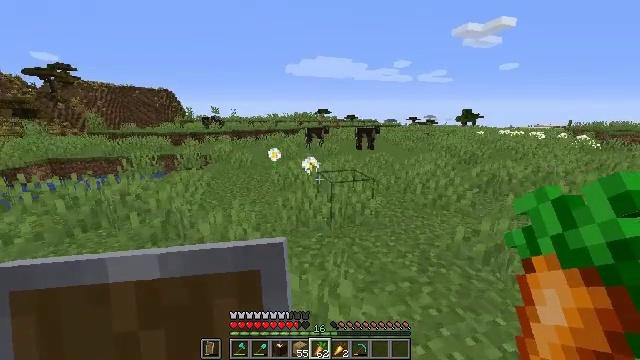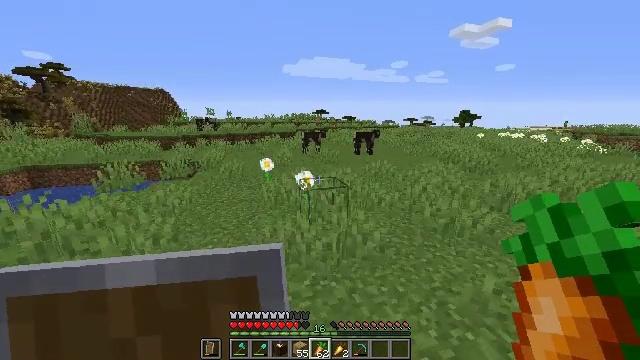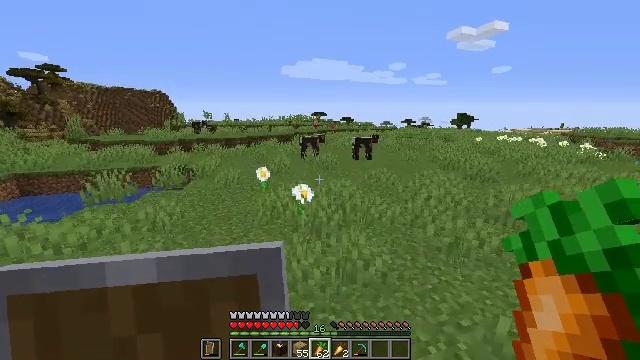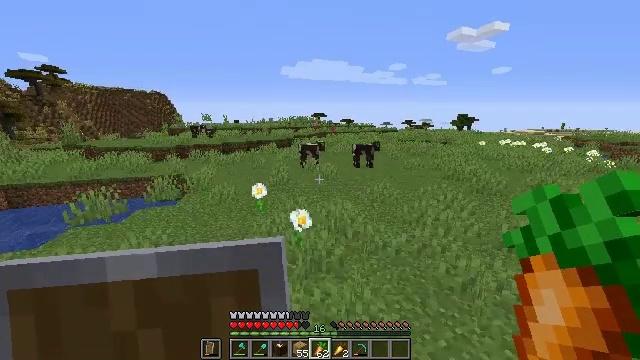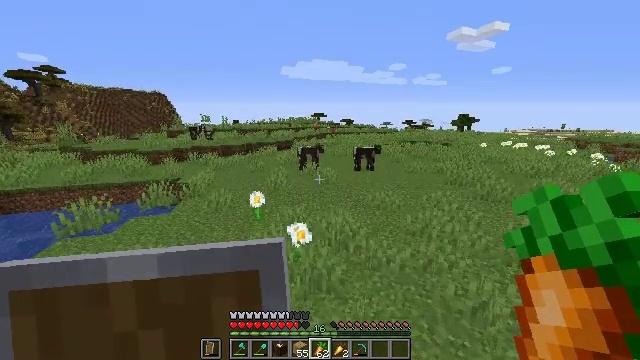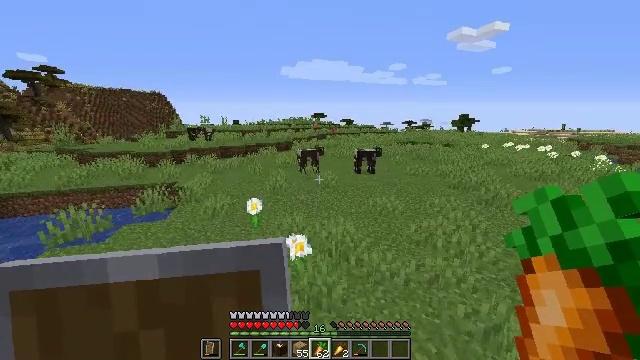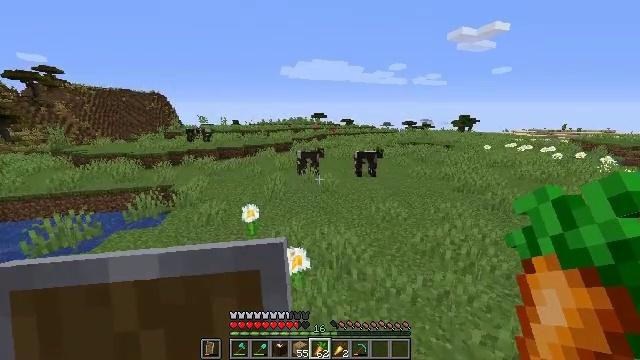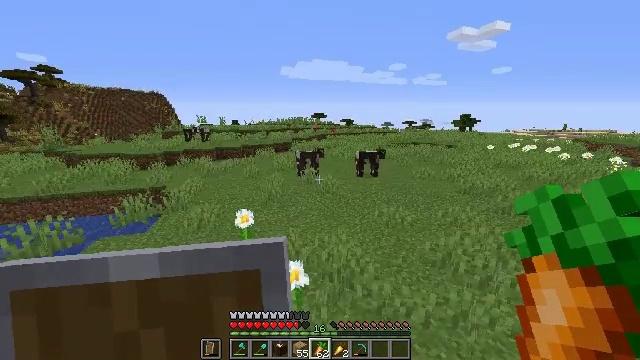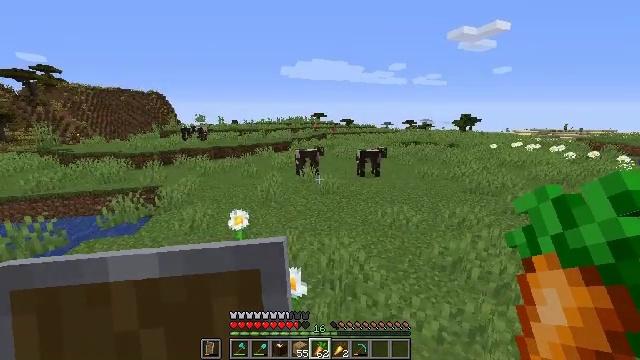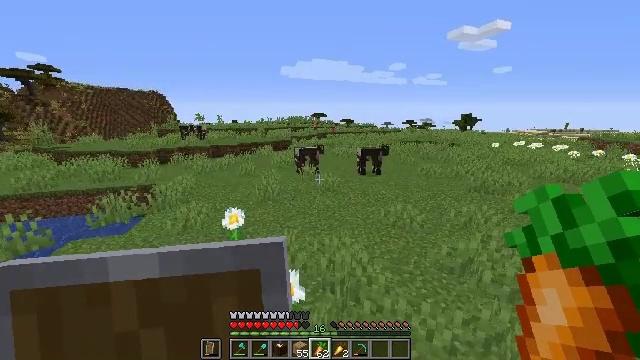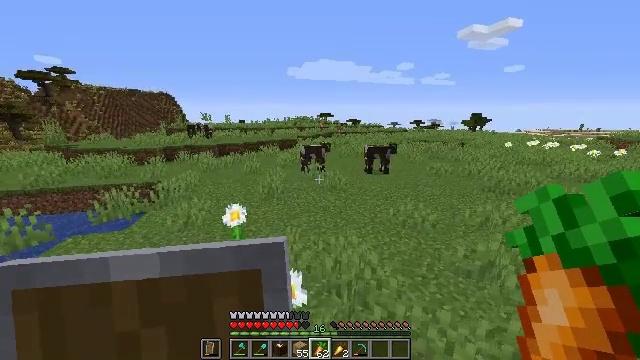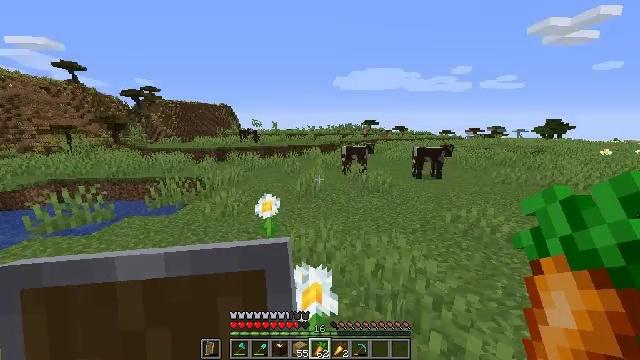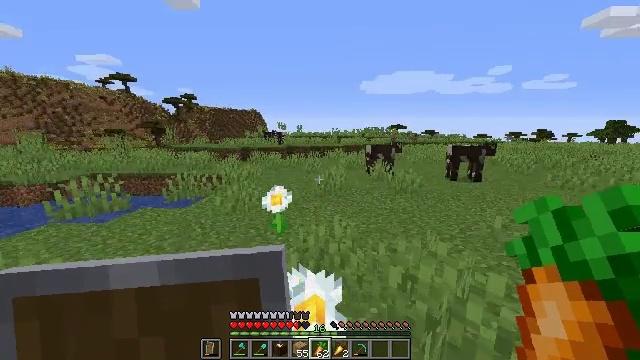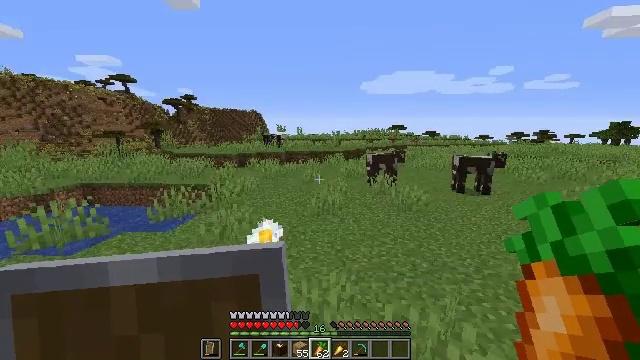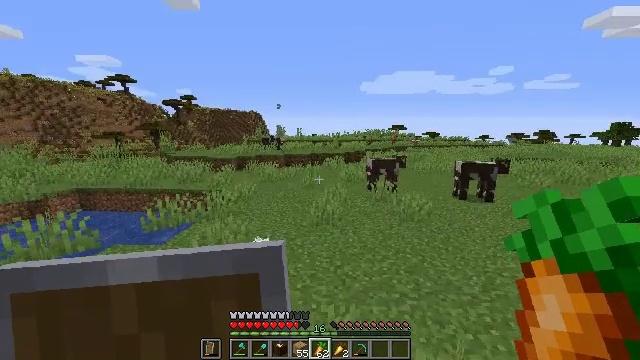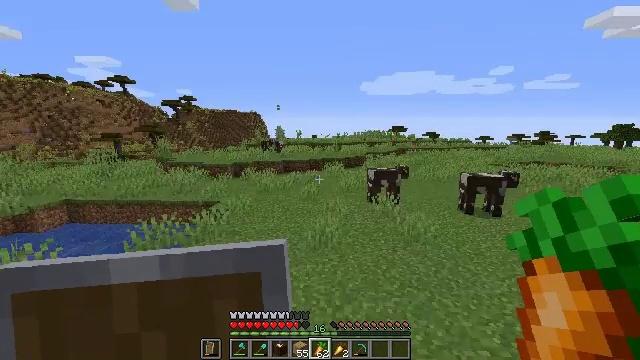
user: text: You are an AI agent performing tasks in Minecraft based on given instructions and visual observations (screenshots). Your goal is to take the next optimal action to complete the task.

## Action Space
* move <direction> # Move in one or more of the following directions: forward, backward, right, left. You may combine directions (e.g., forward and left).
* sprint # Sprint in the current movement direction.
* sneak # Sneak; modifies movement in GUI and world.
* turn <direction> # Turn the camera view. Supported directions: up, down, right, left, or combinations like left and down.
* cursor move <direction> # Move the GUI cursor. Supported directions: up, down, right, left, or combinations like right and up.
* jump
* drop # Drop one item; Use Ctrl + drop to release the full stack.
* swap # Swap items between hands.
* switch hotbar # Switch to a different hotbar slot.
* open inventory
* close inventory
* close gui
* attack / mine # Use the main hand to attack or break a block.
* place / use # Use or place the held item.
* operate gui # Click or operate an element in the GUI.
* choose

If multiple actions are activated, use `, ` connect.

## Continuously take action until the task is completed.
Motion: motion action
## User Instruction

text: Mine the grass in the plains.
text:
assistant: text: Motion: move forward, sprint, jump
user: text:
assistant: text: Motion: move forward, sprint, jump
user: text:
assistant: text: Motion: move forward, sprint, jump
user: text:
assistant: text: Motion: move forward, sprint, jump
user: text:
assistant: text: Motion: move forward, sprint, jump
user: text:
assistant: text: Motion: move forward, sprint, jump
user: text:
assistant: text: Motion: move forward, sprint, jump
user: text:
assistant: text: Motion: move forward, sprint, jump
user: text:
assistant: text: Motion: move forward, sprint, jump
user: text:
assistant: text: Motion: move forward, sprint, turn left, jump
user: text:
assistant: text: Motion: move forward, sprint, turn left and up, jump
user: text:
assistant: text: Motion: move forward, sprint, turn left and up, jump
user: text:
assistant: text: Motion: move forward, sprint, jump
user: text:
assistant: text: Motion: move forward, sprint, jump
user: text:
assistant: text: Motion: move forward, sprint, jump
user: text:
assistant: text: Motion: move forward, sprint, jump
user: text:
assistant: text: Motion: move forward, sprint, turn right, jump
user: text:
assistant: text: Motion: move forward, sprint, turn right, jump
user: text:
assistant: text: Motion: move forward, sprint, jump
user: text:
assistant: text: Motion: move forward, sprint, jump
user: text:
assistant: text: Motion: move forward, sprint, jump
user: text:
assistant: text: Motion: move forward, sprint, jump
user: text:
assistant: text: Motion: move forward, sprint, jump
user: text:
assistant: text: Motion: move forward, sprint, jump
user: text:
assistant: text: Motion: move forward, sprint, jump
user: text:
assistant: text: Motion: move forward, sprint, jump
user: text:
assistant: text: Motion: move forward, sprint, jump
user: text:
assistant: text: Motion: move forward, sprint, jump
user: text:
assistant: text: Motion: move forward, sprint, jump
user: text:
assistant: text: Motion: move forward, sprint, jump